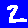
Digit: 2